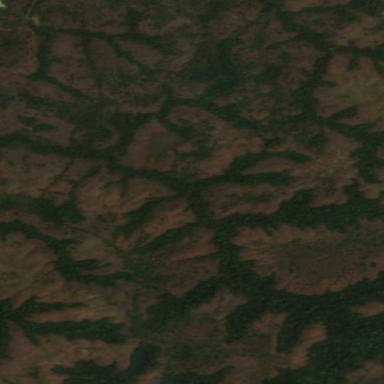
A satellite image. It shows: Forest area.